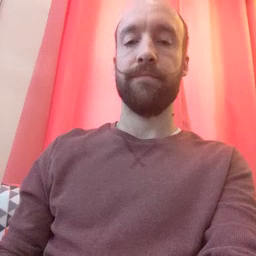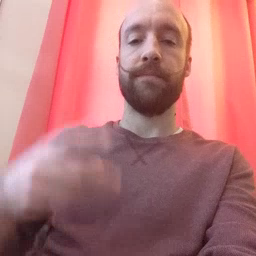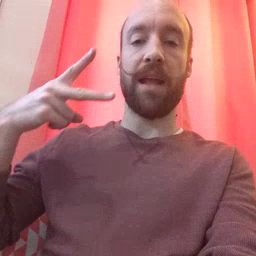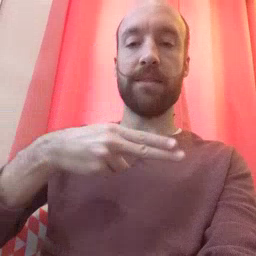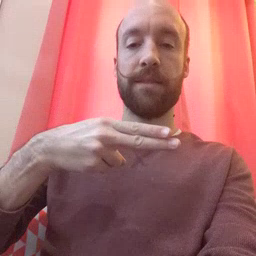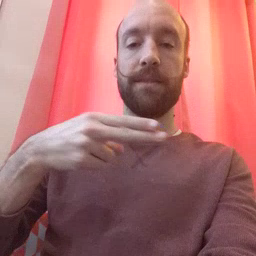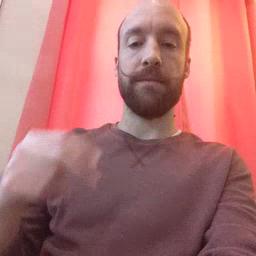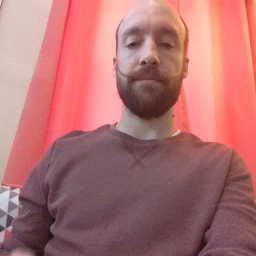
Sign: cut